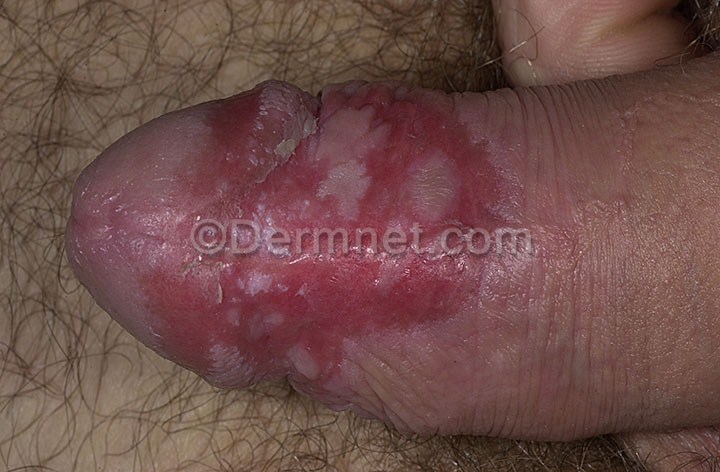
Disease: Exanthems and Drug Eruptions